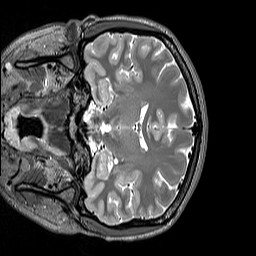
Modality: T2w
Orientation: coronal
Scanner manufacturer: siemens
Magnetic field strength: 3 T
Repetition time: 3.2 s
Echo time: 0.406 s